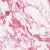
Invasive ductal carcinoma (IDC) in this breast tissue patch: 0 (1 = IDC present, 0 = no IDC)